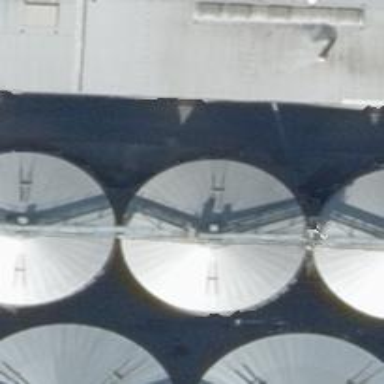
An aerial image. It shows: Storage tank that is man-made.